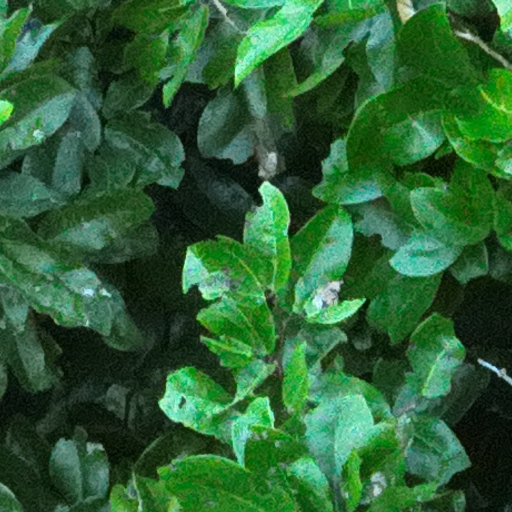
Species: Prioria copaifera
GBIF accepted scientific name: Prioria copaifera
Crown area (m\u00b2): 211.809